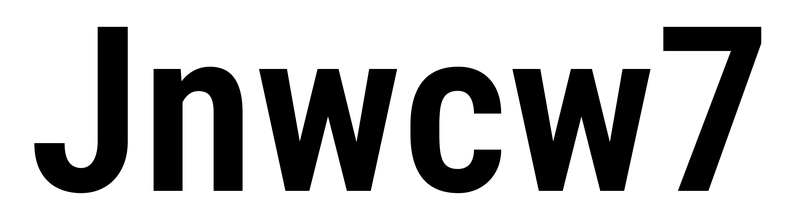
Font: Roboto_Condensed_SemiBold